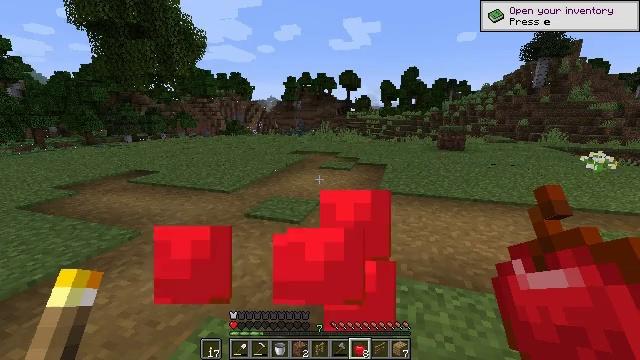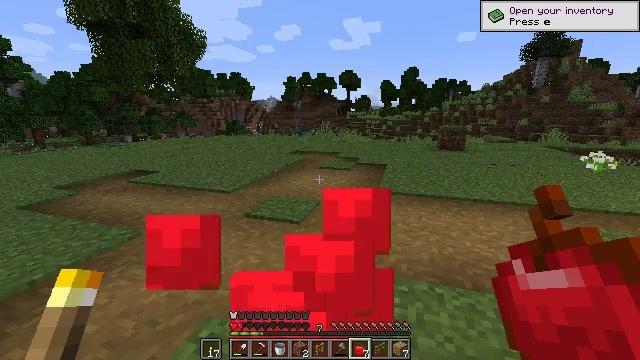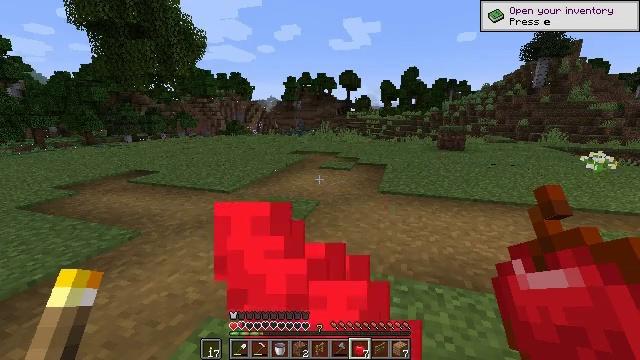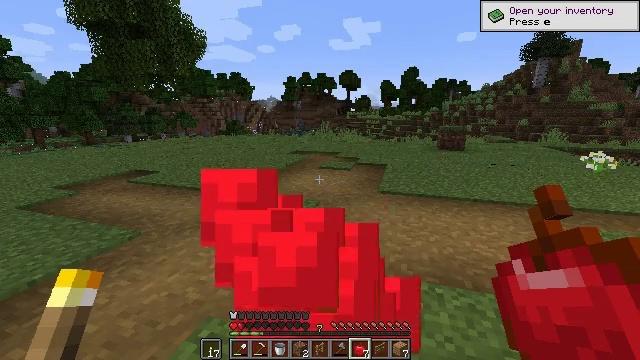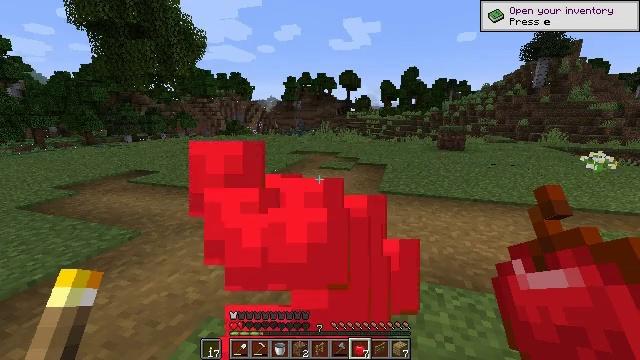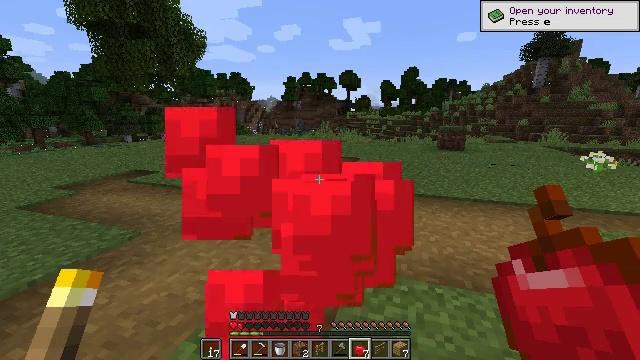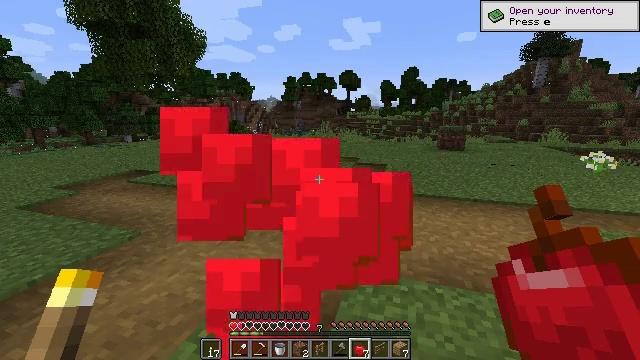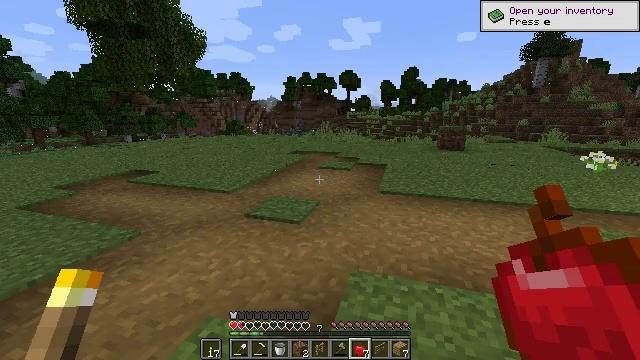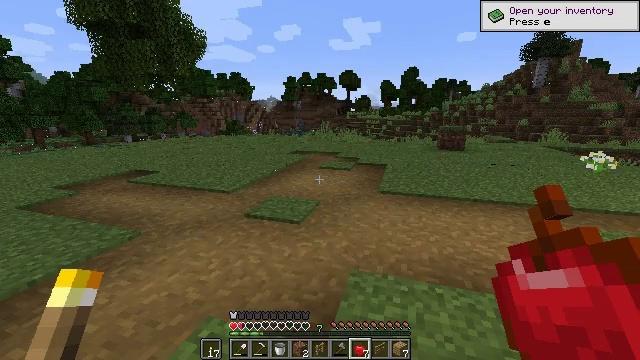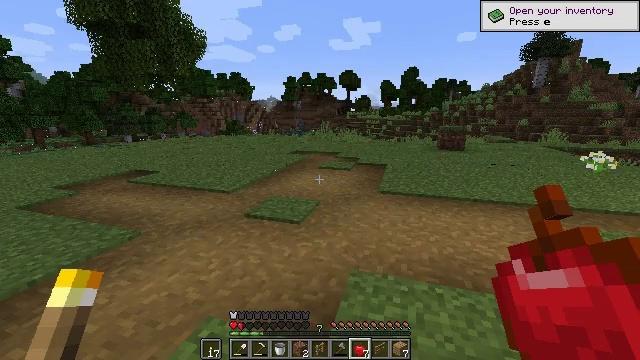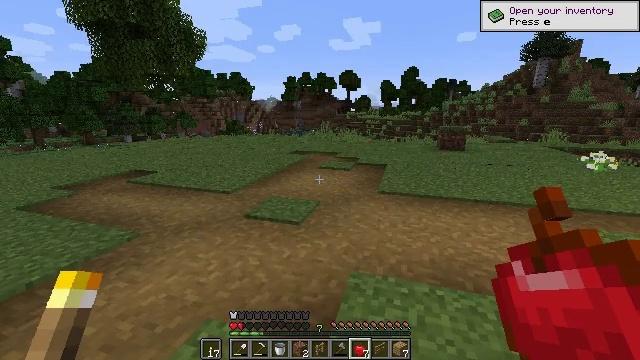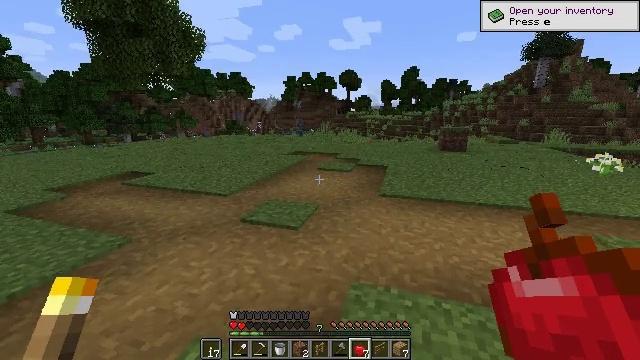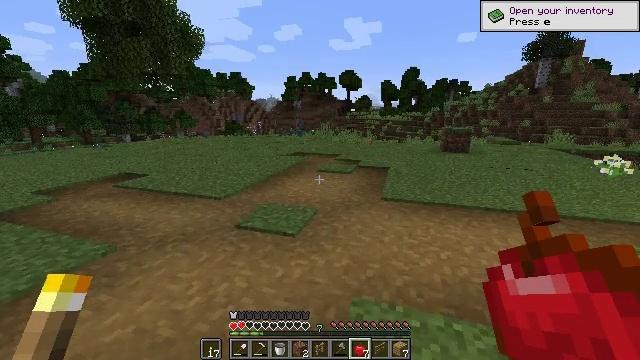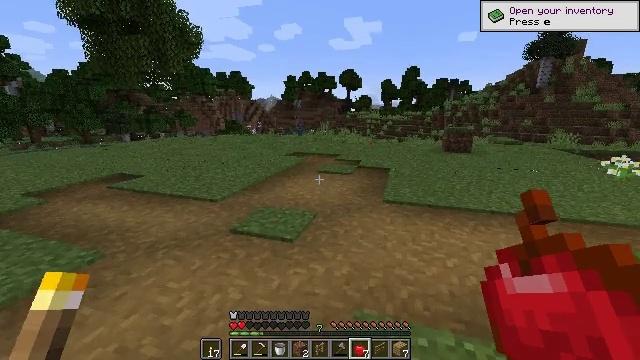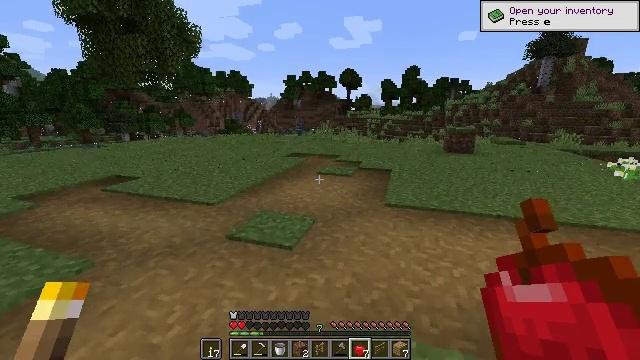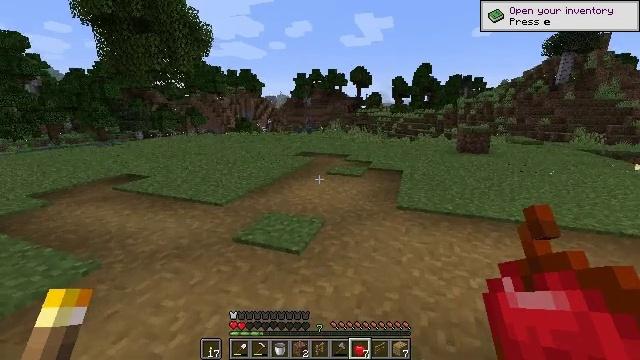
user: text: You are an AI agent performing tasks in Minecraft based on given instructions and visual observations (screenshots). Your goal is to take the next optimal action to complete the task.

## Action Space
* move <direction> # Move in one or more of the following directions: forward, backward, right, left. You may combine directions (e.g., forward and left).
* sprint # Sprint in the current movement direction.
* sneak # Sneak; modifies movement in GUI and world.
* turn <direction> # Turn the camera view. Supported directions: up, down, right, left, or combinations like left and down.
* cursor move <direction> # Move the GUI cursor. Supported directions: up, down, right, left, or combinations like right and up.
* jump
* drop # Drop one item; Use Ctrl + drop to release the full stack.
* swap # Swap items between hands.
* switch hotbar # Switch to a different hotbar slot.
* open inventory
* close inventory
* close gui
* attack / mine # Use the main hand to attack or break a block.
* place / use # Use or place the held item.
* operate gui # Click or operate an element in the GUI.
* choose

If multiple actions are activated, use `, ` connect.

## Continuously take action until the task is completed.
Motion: motion action
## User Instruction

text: Remove an oak fence from the inventory.
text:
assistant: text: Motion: use / place
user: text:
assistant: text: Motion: use / place
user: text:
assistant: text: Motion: use / place
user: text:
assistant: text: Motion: use / place
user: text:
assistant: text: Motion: use / place
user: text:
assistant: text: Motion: use / place
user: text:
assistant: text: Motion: use / place
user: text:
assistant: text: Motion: use / place
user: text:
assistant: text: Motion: use / place
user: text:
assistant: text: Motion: move forward, use / place
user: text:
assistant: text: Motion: move forward
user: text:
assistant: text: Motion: move forward
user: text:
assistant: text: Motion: move forward
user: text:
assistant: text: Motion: move forward
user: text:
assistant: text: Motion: move forward, turn left
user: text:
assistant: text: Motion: move forward, sprint, turn left
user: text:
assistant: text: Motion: move forward, sprint, turn left
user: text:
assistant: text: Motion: move forward, sprint, turn left
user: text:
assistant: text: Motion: move forward, sprint, turn left
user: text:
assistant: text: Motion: move forward, turn left
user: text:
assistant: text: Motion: move forward, turn left and down
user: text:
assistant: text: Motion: move forward, sprint, turn left and down
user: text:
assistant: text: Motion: move forward, sprint
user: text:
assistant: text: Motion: move forward, sprint
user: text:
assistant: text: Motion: move forward, sprint
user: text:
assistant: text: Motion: move forward
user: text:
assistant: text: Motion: move forward
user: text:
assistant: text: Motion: move forward
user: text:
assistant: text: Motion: move forward
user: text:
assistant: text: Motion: move forward